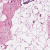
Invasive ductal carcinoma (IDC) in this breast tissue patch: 0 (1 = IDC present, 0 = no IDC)